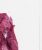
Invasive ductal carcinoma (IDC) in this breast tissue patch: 0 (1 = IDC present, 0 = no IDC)